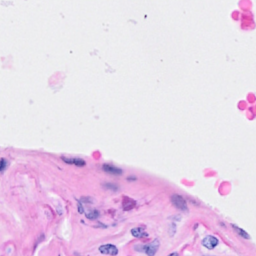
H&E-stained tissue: Breast